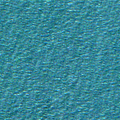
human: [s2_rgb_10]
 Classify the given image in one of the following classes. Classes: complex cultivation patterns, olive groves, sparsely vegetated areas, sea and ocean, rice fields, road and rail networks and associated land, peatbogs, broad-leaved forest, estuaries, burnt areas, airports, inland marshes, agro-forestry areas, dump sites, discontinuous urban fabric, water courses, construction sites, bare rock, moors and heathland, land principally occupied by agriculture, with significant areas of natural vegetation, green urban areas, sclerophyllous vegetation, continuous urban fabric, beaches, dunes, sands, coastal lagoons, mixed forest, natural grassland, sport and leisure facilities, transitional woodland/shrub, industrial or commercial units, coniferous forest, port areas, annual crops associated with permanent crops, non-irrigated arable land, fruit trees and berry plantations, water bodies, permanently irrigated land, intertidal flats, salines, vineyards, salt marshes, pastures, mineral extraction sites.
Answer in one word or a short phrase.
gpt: sea and ocean